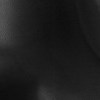
Atmospheric dust classification: not_dusty